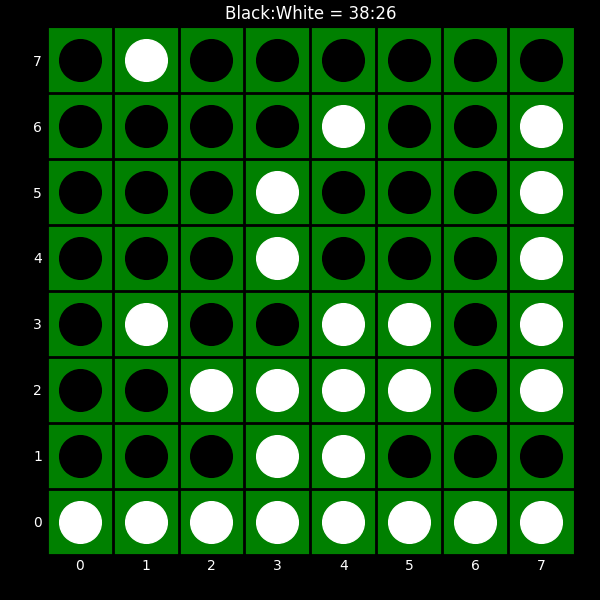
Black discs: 38
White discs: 26